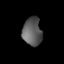
Tissue: lung
Cell type: Endothelial cells
Senescence score: 0.5873
Nuclear area (px): 529
Mean DAPI intensity: 91.788